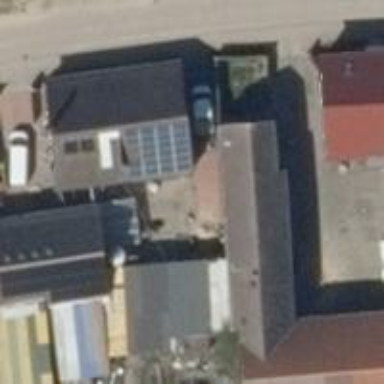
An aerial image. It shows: Small solar photovoltaic panel generator is producing electricity.